Interaction volume radius: 10 \u00c5
Interaction volume height: 40 \u00c5
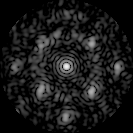
Disorder parameter: 0.4698